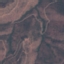
Label: HerbaceousVegetation